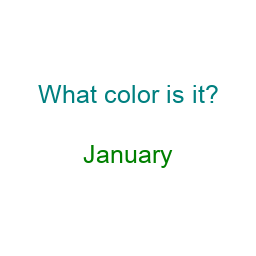
Color: green
Background color: white
Question text color: teal